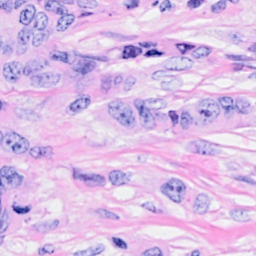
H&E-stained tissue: Breast